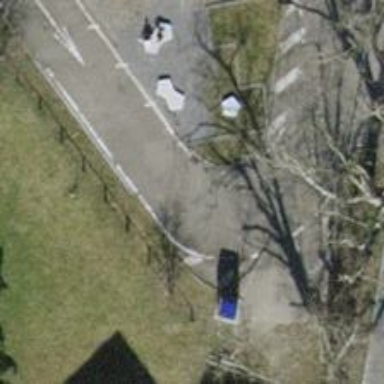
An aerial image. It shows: Outdoor public bookcase.